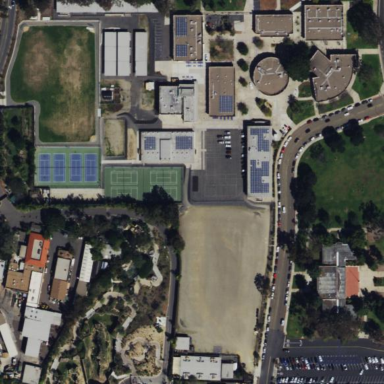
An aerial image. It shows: School.